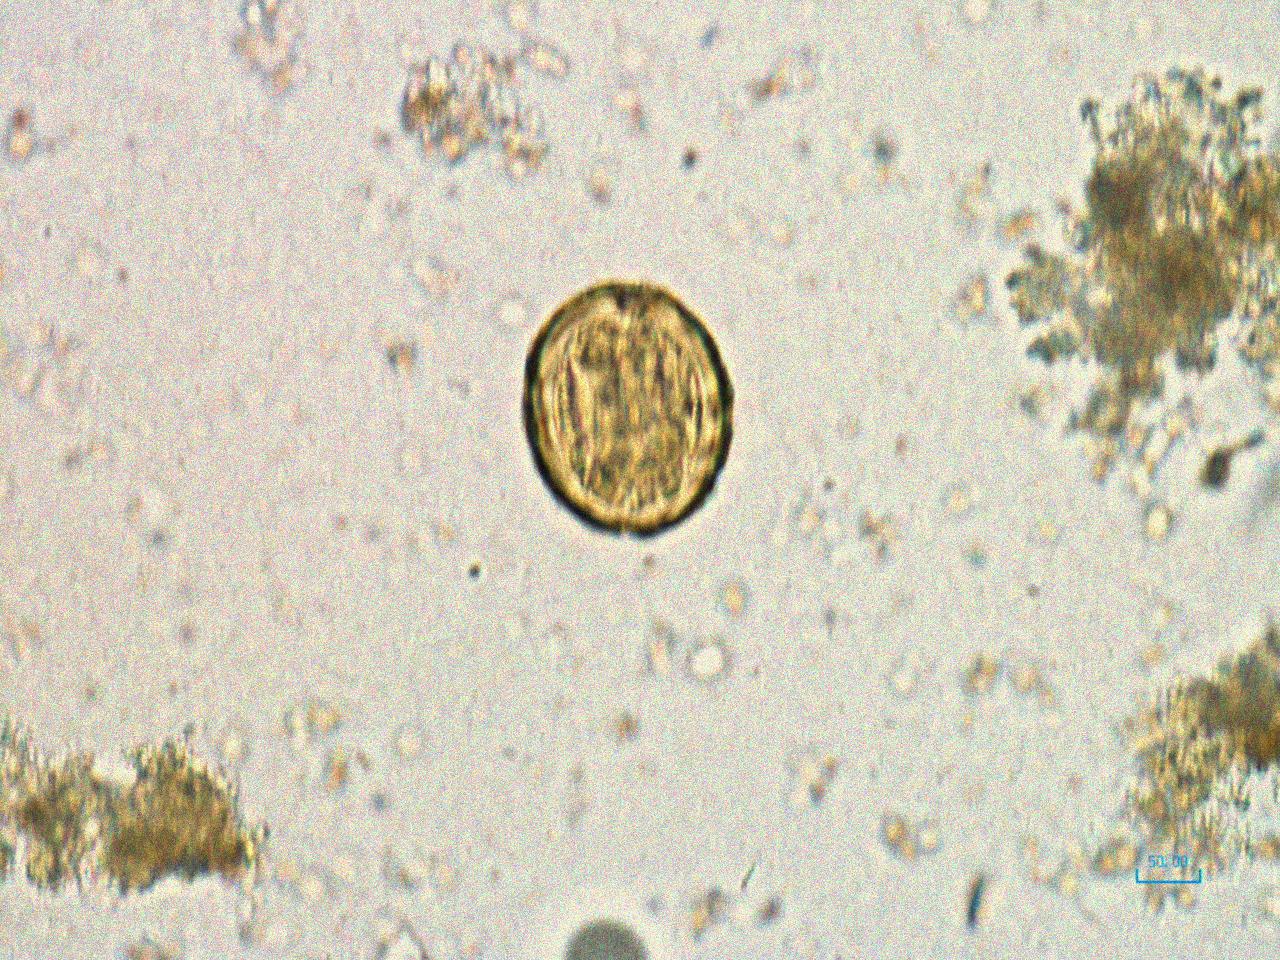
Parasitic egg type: Ascaris lumbricoides